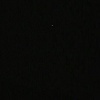
Label: space